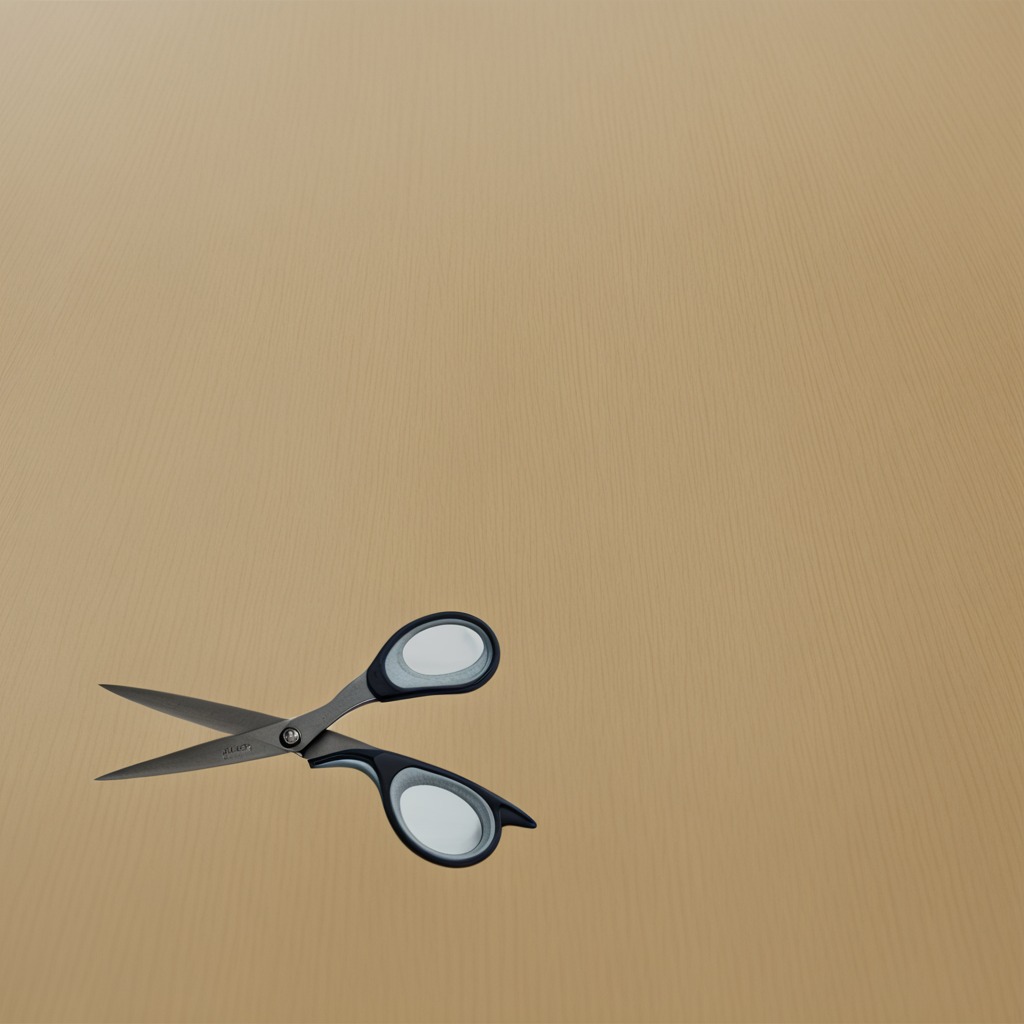
A scissor lying on a plywood surface in a paint workshop lit by afternoon window light.